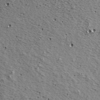
Label: not_dusty